Interaction volume radius: 5 \u00c5
Interaction volume height: 40 \u00c5
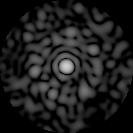
Disorder parameter: 0.8725